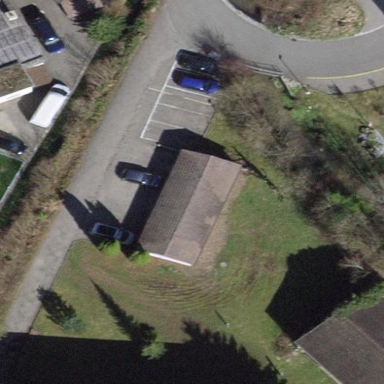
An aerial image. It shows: Group of garages.